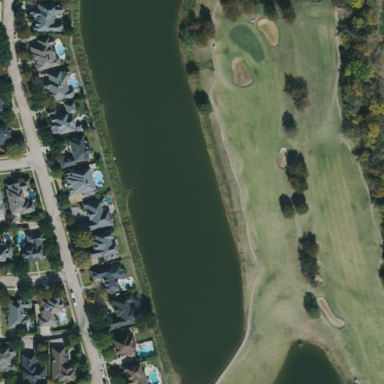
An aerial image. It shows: Water hazard in golf course. The hazard is natural water feature.